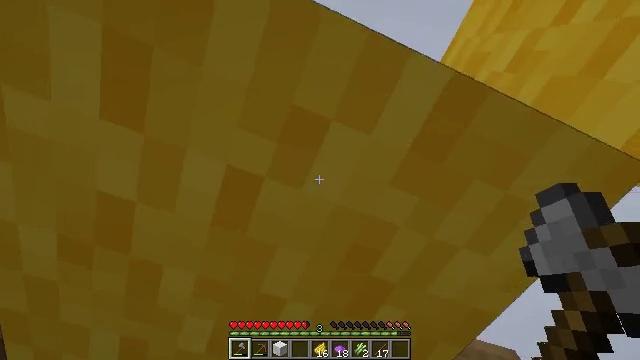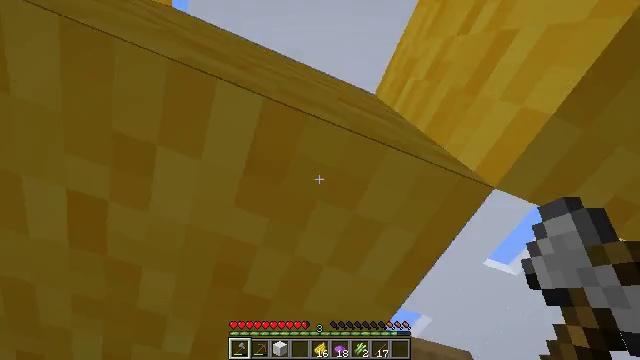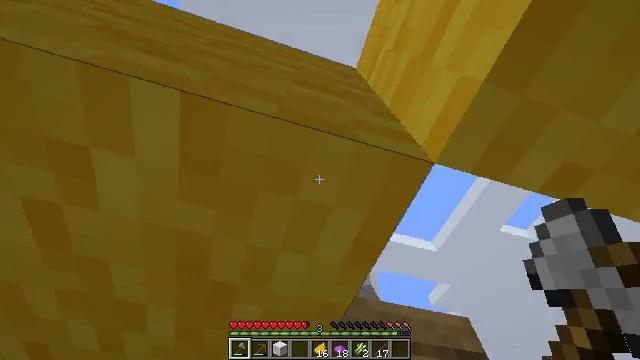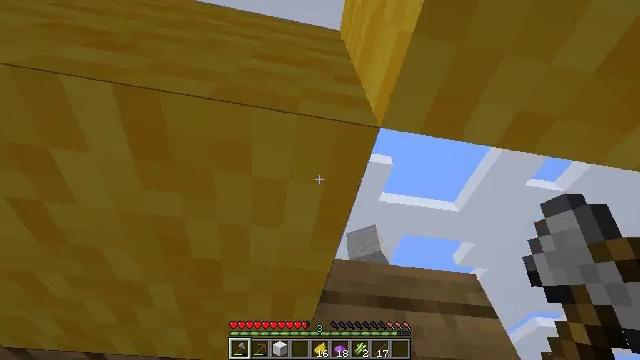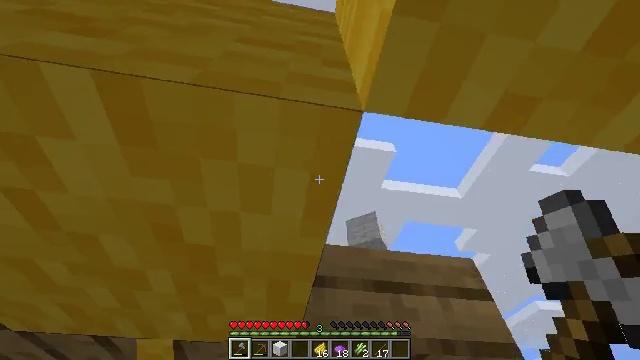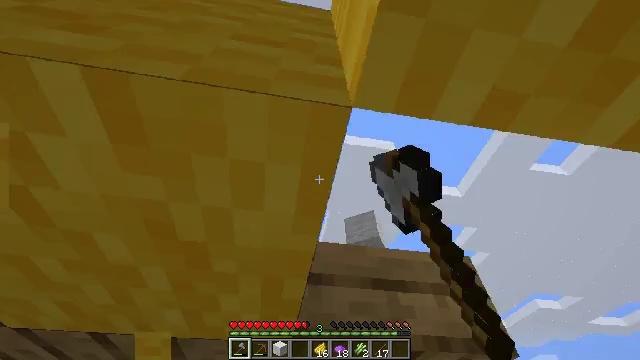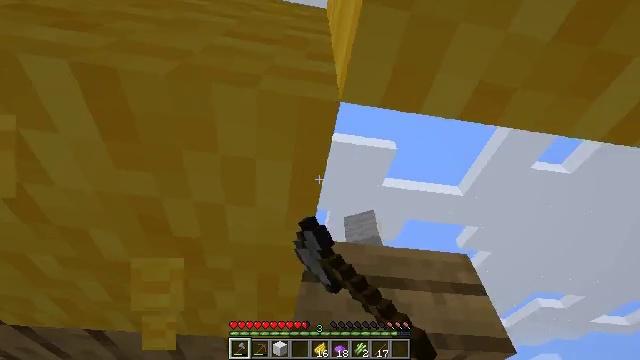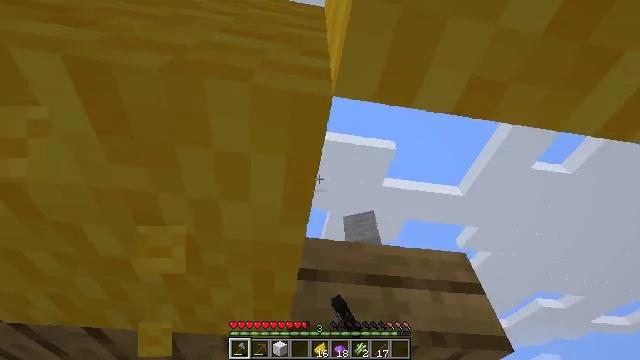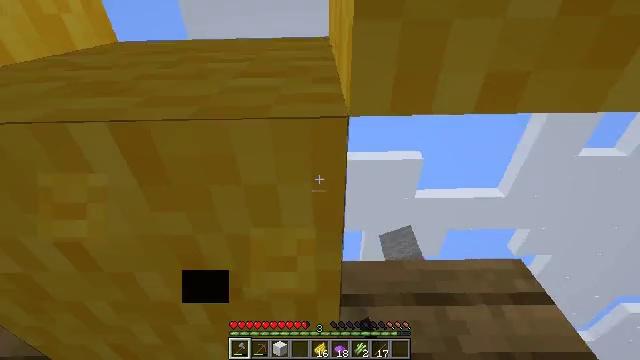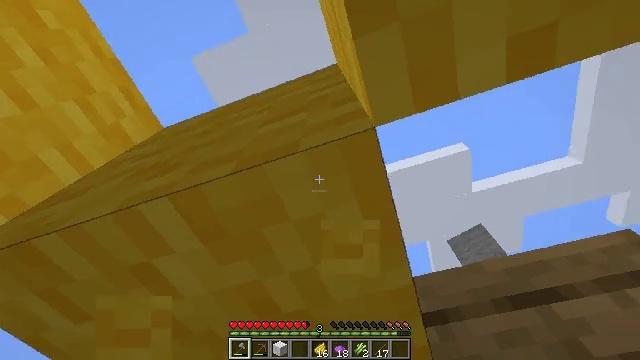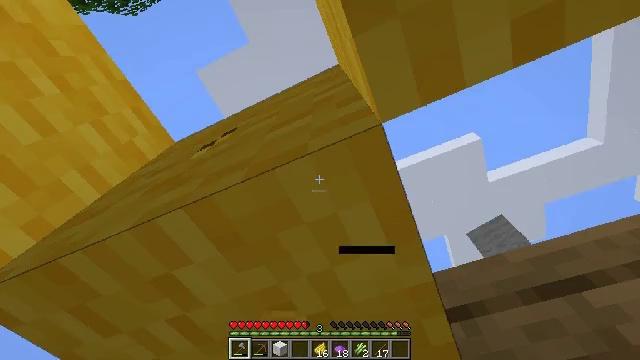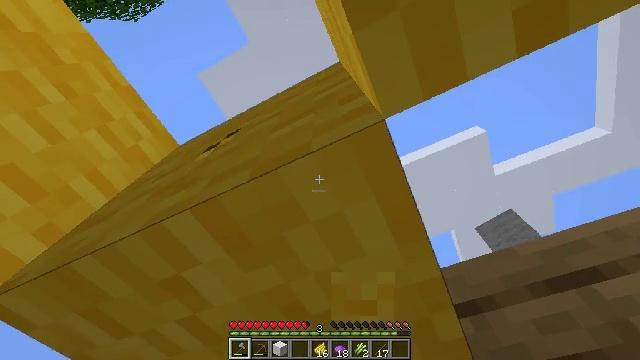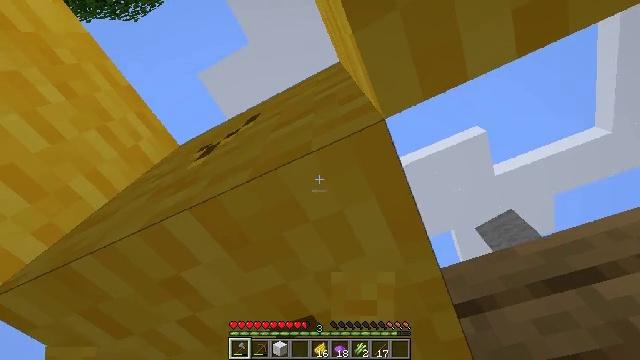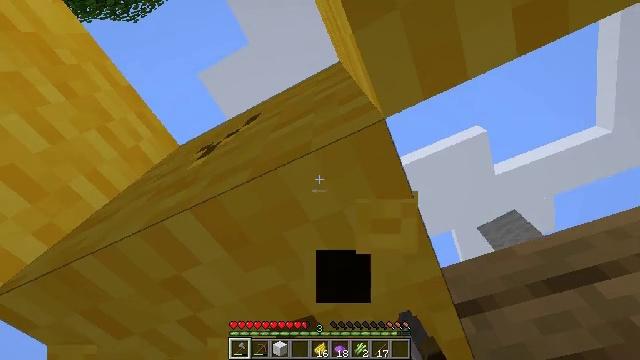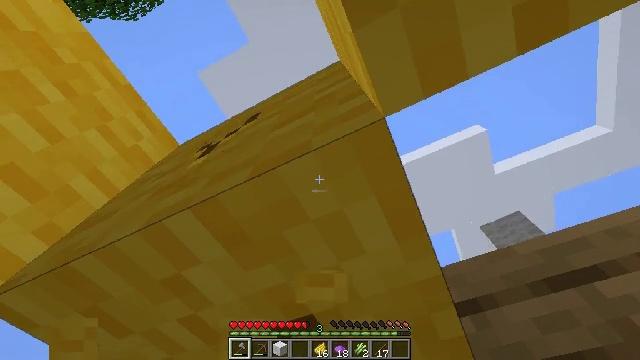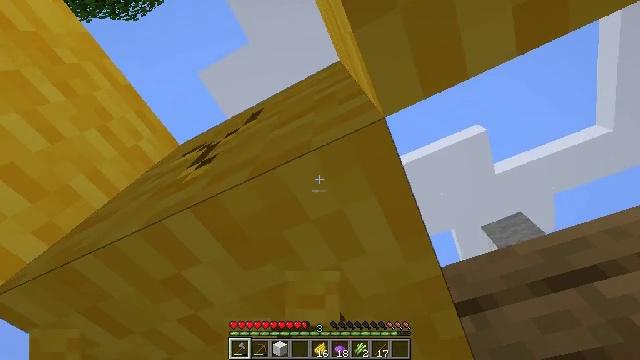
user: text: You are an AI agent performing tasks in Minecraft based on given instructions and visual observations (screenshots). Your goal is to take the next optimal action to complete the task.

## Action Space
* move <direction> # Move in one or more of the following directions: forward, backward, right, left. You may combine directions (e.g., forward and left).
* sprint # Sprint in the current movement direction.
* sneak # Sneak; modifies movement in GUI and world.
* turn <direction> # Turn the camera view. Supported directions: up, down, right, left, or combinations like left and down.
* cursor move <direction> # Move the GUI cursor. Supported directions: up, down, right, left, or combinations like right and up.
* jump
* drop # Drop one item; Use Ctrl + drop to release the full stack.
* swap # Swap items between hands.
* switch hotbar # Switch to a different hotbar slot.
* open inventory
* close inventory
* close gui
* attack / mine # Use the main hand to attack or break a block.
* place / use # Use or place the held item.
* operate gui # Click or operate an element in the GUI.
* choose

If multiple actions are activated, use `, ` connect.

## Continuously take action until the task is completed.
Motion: motion action
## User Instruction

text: Harvest yellow wool for crafting.
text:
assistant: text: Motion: move right
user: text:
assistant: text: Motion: turn left and down
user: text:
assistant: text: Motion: turn left and down
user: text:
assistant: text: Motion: turn down, attack / mine
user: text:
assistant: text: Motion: attack / mine
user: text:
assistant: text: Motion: attack / mine
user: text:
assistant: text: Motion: attack / mine
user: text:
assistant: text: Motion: turn left and up, attack / mine
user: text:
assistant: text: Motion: turn left and up, attack / mine
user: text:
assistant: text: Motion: turn left, attack / mine
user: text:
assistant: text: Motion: turn left, attack / mine
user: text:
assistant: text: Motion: attack / mine
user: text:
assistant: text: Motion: attack / mine
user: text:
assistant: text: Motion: attack / mine
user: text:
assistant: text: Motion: attack / mine
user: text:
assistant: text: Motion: attack / mine
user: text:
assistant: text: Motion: attack / mine
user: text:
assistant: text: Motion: attack / mine
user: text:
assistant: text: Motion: attack / mine
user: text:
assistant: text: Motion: attack / mine
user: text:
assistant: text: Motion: attack / mine
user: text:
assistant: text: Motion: attack / mine
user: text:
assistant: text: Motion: attack / mine
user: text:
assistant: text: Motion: attack / mine
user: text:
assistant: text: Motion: attack / mine
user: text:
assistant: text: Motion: attack / mine
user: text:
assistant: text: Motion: attack / mine
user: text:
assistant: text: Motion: attack / mine
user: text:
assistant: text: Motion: attack / mine
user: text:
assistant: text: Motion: attack / mine